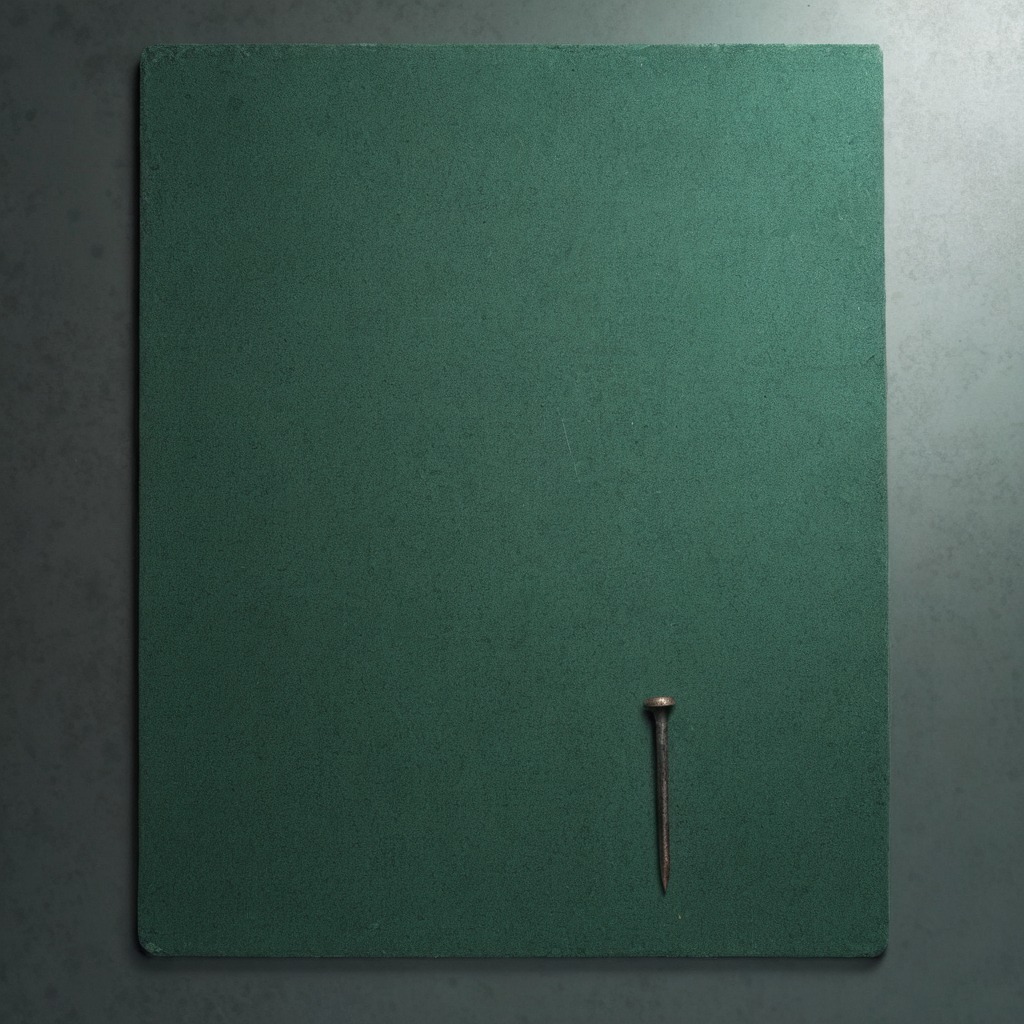
A nail is lying on the green rubber mat beneath the green rubber mat.